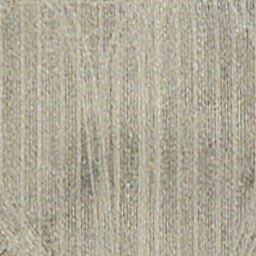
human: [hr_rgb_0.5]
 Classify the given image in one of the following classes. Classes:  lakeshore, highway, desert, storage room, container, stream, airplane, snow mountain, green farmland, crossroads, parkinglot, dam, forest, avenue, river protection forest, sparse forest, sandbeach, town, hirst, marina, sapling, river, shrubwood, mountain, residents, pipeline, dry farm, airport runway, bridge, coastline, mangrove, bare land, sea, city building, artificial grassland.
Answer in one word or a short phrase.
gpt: dry farm